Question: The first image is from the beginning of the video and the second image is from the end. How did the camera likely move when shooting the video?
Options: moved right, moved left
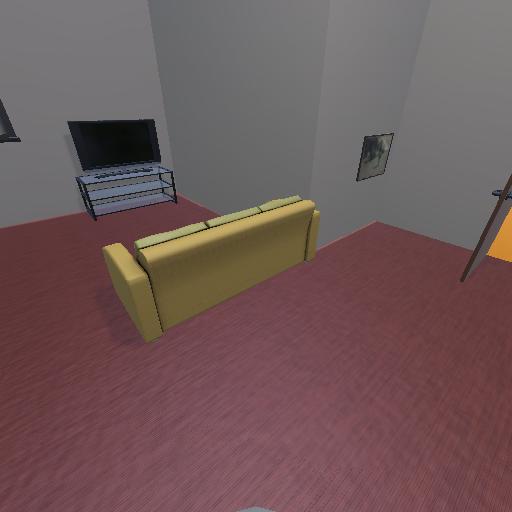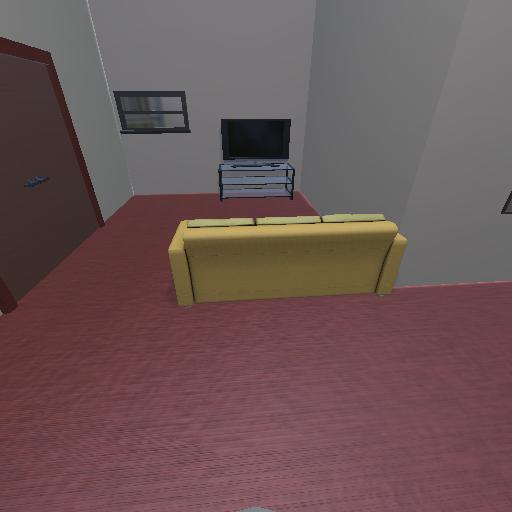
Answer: moved right